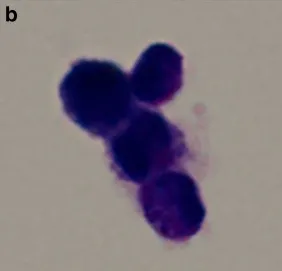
Results of cytologic examination of vitreous fluid. B, syntitium of atypical lymphocytes in vitreous body. Microscope Olympus BX51, digital camera E-510. Objective 100x, num. Ap. 1.4. May-Gruenwald-Giemsa staining.
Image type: pathology (giemsa)